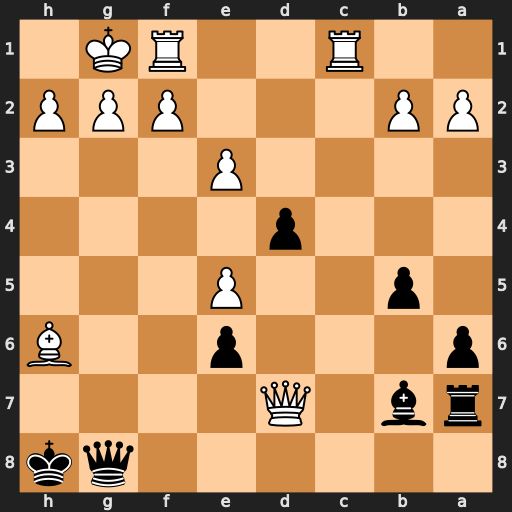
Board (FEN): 6qk/rb1Q4/p3p2B/1p2P3/3p4/4P3/PP3PPP/2R2RK1
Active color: b
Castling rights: -
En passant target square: -
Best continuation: Qxg2#